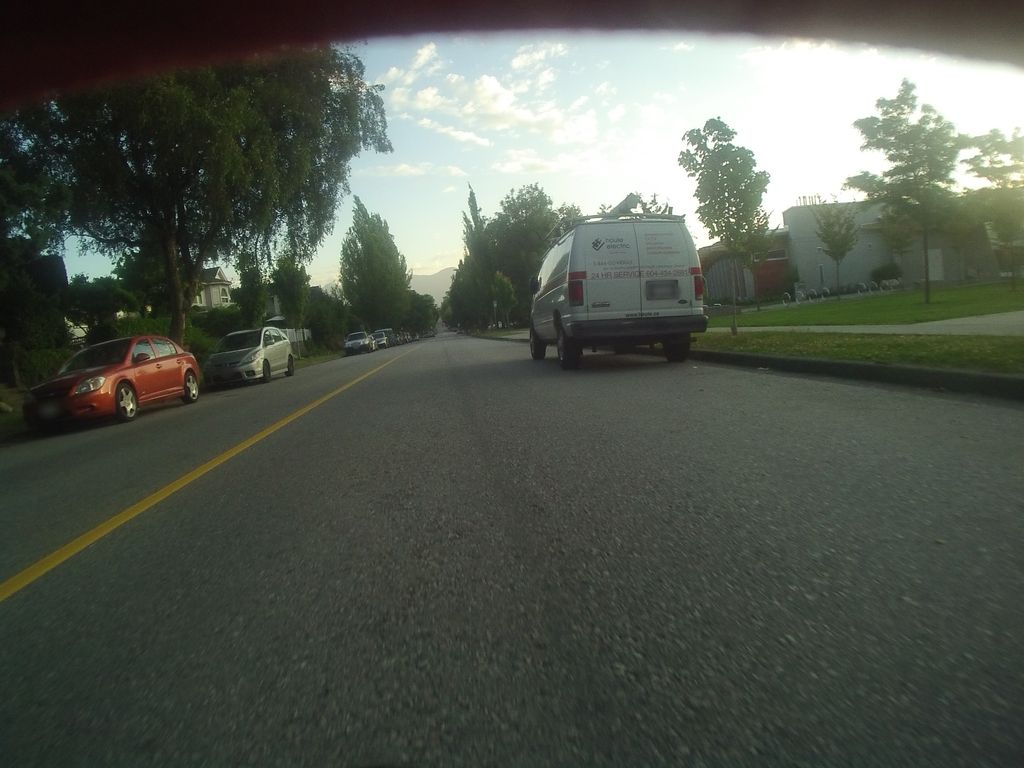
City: vancouver